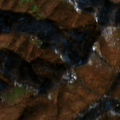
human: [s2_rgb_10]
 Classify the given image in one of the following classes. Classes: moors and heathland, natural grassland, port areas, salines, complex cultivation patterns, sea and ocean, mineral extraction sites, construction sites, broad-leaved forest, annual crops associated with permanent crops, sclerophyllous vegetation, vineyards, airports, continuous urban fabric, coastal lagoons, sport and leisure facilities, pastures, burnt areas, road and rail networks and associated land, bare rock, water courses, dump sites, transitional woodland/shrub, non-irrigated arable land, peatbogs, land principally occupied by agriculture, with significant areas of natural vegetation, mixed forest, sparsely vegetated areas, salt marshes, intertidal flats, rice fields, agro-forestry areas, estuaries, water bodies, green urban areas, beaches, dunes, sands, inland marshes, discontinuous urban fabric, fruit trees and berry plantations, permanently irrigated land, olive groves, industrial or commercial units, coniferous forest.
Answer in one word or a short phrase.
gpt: broad-leaved forest, transitional woodland/shrub